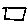
Label: square